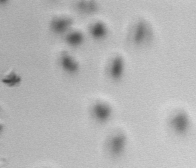
Label: Phaeocystis